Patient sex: F
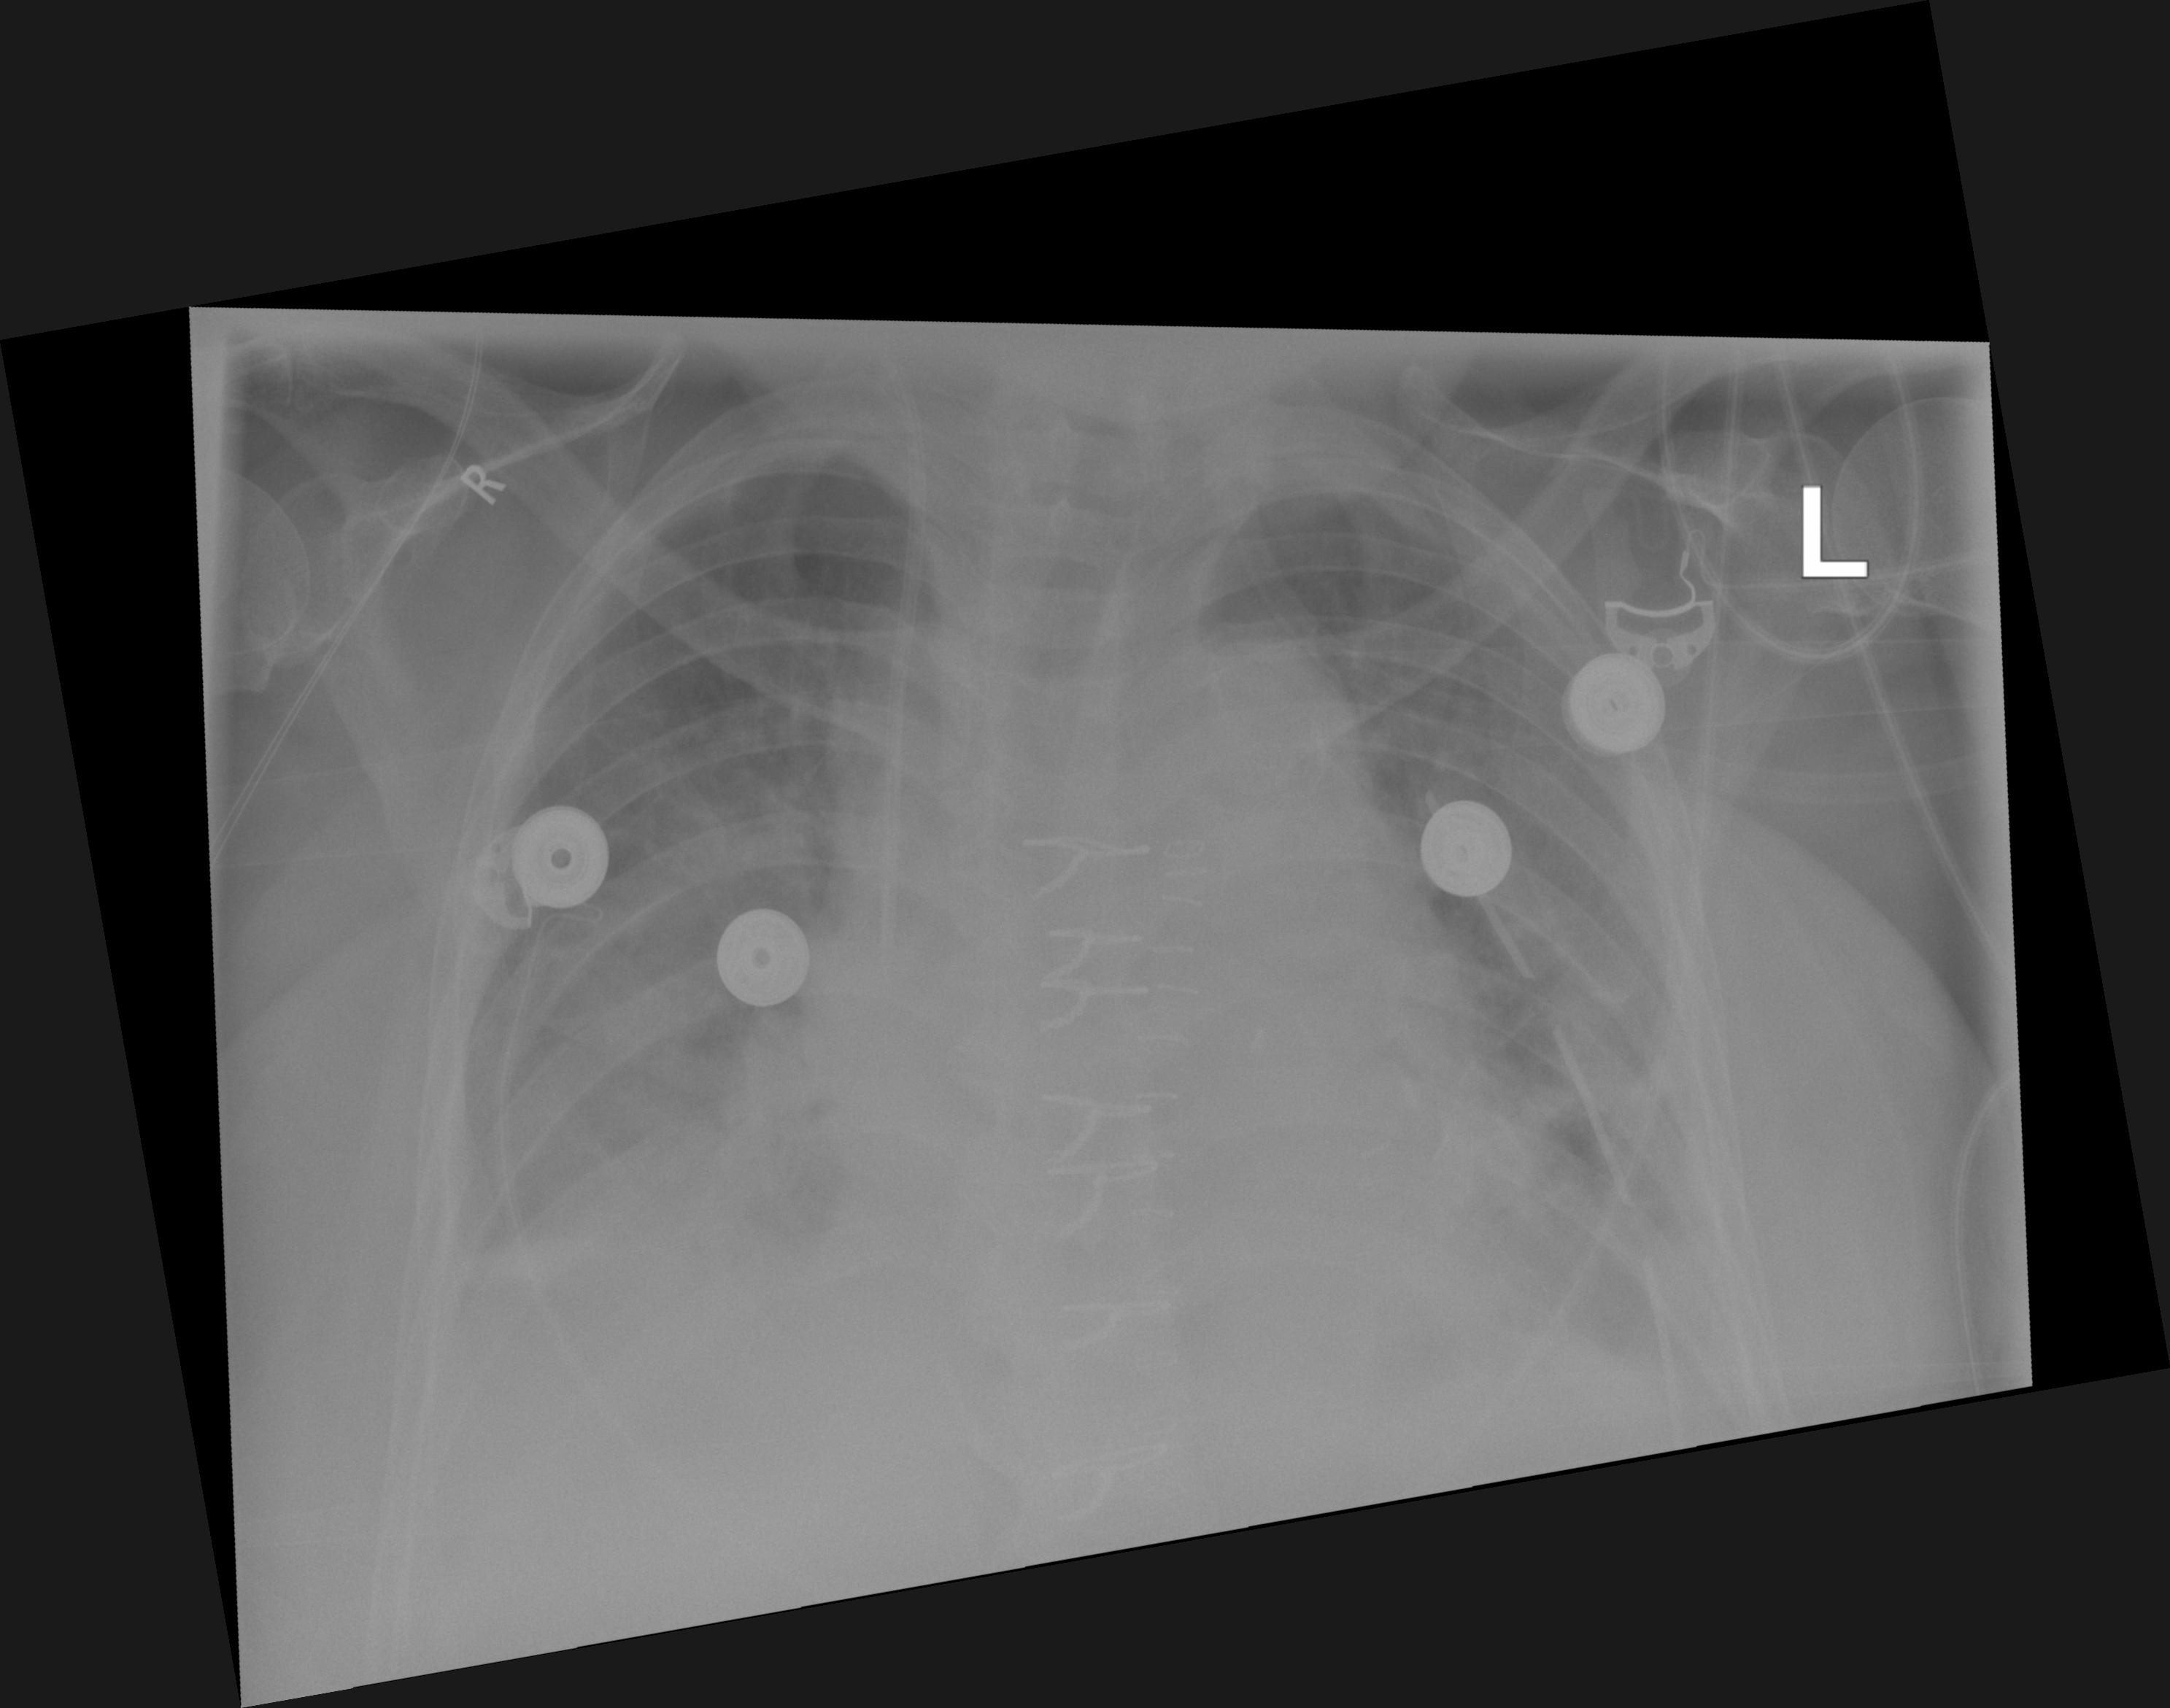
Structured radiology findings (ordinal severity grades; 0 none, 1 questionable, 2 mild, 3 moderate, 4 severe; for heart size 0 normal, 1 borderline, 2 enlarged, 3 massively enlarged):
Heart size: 0
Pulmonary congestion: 0
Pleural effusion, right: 2
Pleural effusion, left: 2
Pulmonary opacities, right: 2
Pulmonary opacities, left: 0
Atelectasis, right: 2
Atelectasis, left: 2